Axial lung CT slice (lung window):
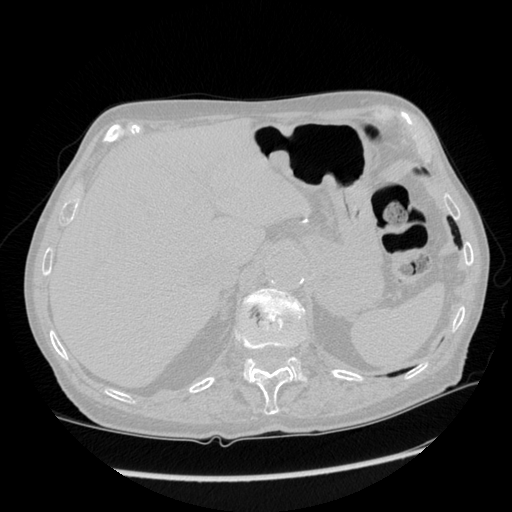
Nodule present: no